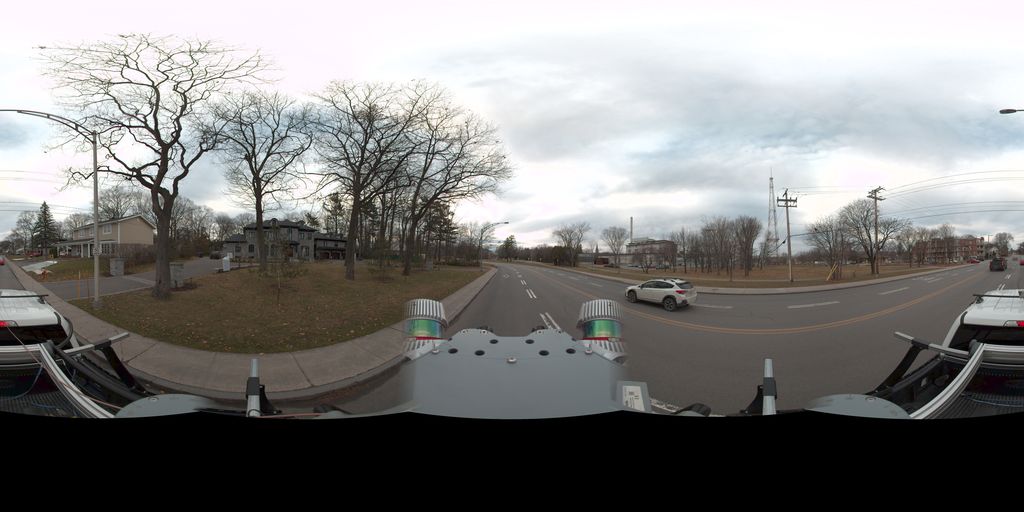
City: quebec_city